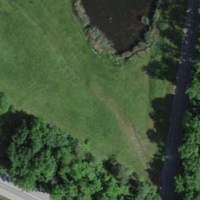
EUNIS habitat code: 25
Species observed at this site:
Phaneroptera falcata